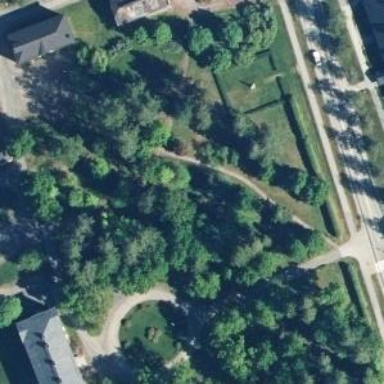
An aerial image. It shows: Path with excellent visibility for trail.